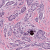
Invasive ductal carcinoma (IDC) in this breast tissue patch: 1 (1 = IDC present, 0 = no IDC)